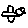
Label: bird